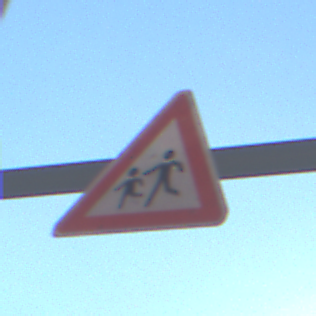
Verkehrszeichen: KinderRechts
Umgebung: Outdoor, Suburban
Tageszeit: MorningAfternoon
Wetter: PartlyCloudy
Licht: Natural
Jahreszeit: NotSpecified
Kontrast: HighContrast